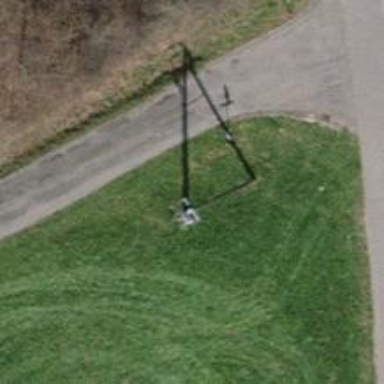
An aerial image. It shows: Power pole.